Question: Count the number of objects in the diagram.
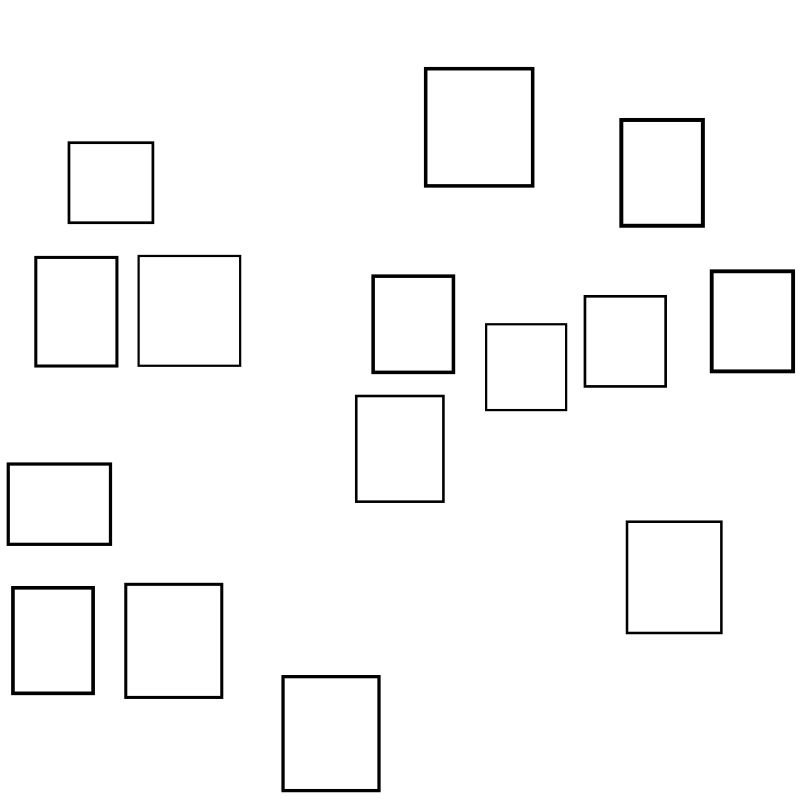
Answer: 15